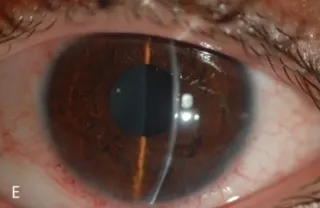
(F): A month after the complete healing, approximately 300o conjunctivalization is seen at the peripheral cornea.
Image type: ophthalmic_imaging (slit_lamp_photograph)